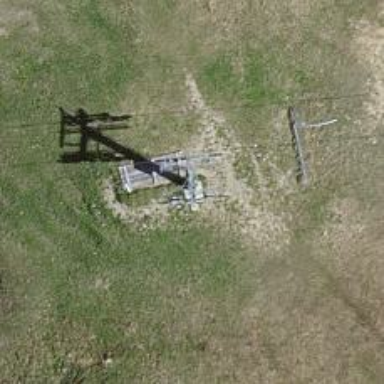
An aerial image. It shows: Pylon used for aerialway.